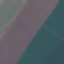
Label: AnnualCrop